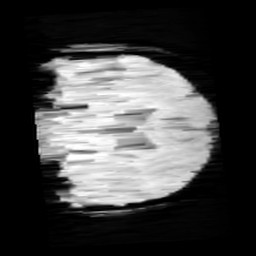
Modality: minIP
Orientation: coronal
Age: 10
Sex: male
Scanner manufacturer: siemens
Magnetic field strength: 3 T
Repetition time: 0.027 s
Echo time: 0.02 s